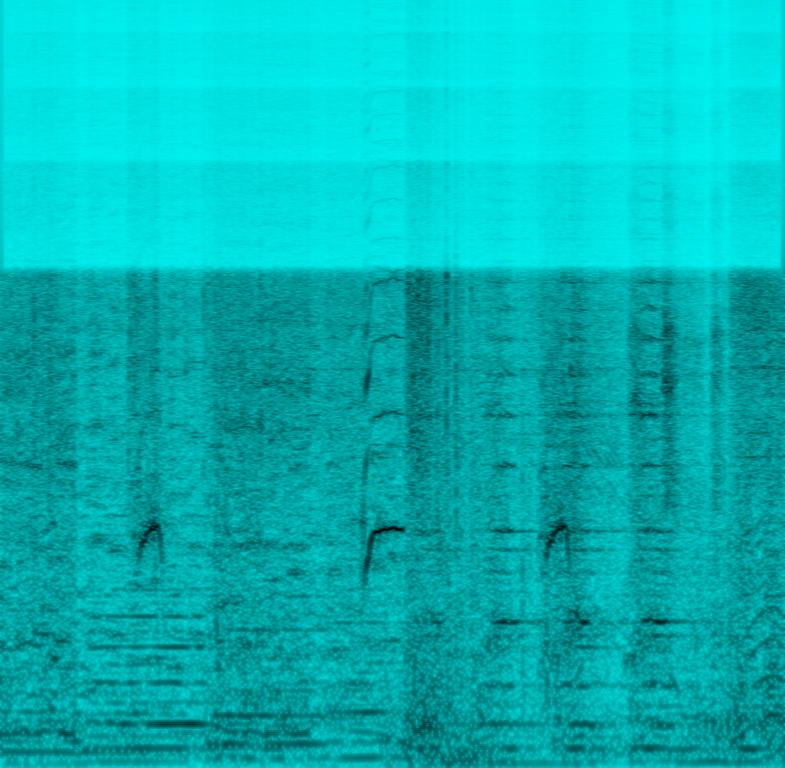
The song is an instrumental with sounds of a woman screaming and running with huffing and puffing sounds. A chainsaw buzzes ominously , with a string section playing a scary and tense accompaniment along with a cello building the tension with a poignant harmony. The music is a horror movie soundtrack or an ad jingle. The song audio quality is very poor.